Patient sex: M
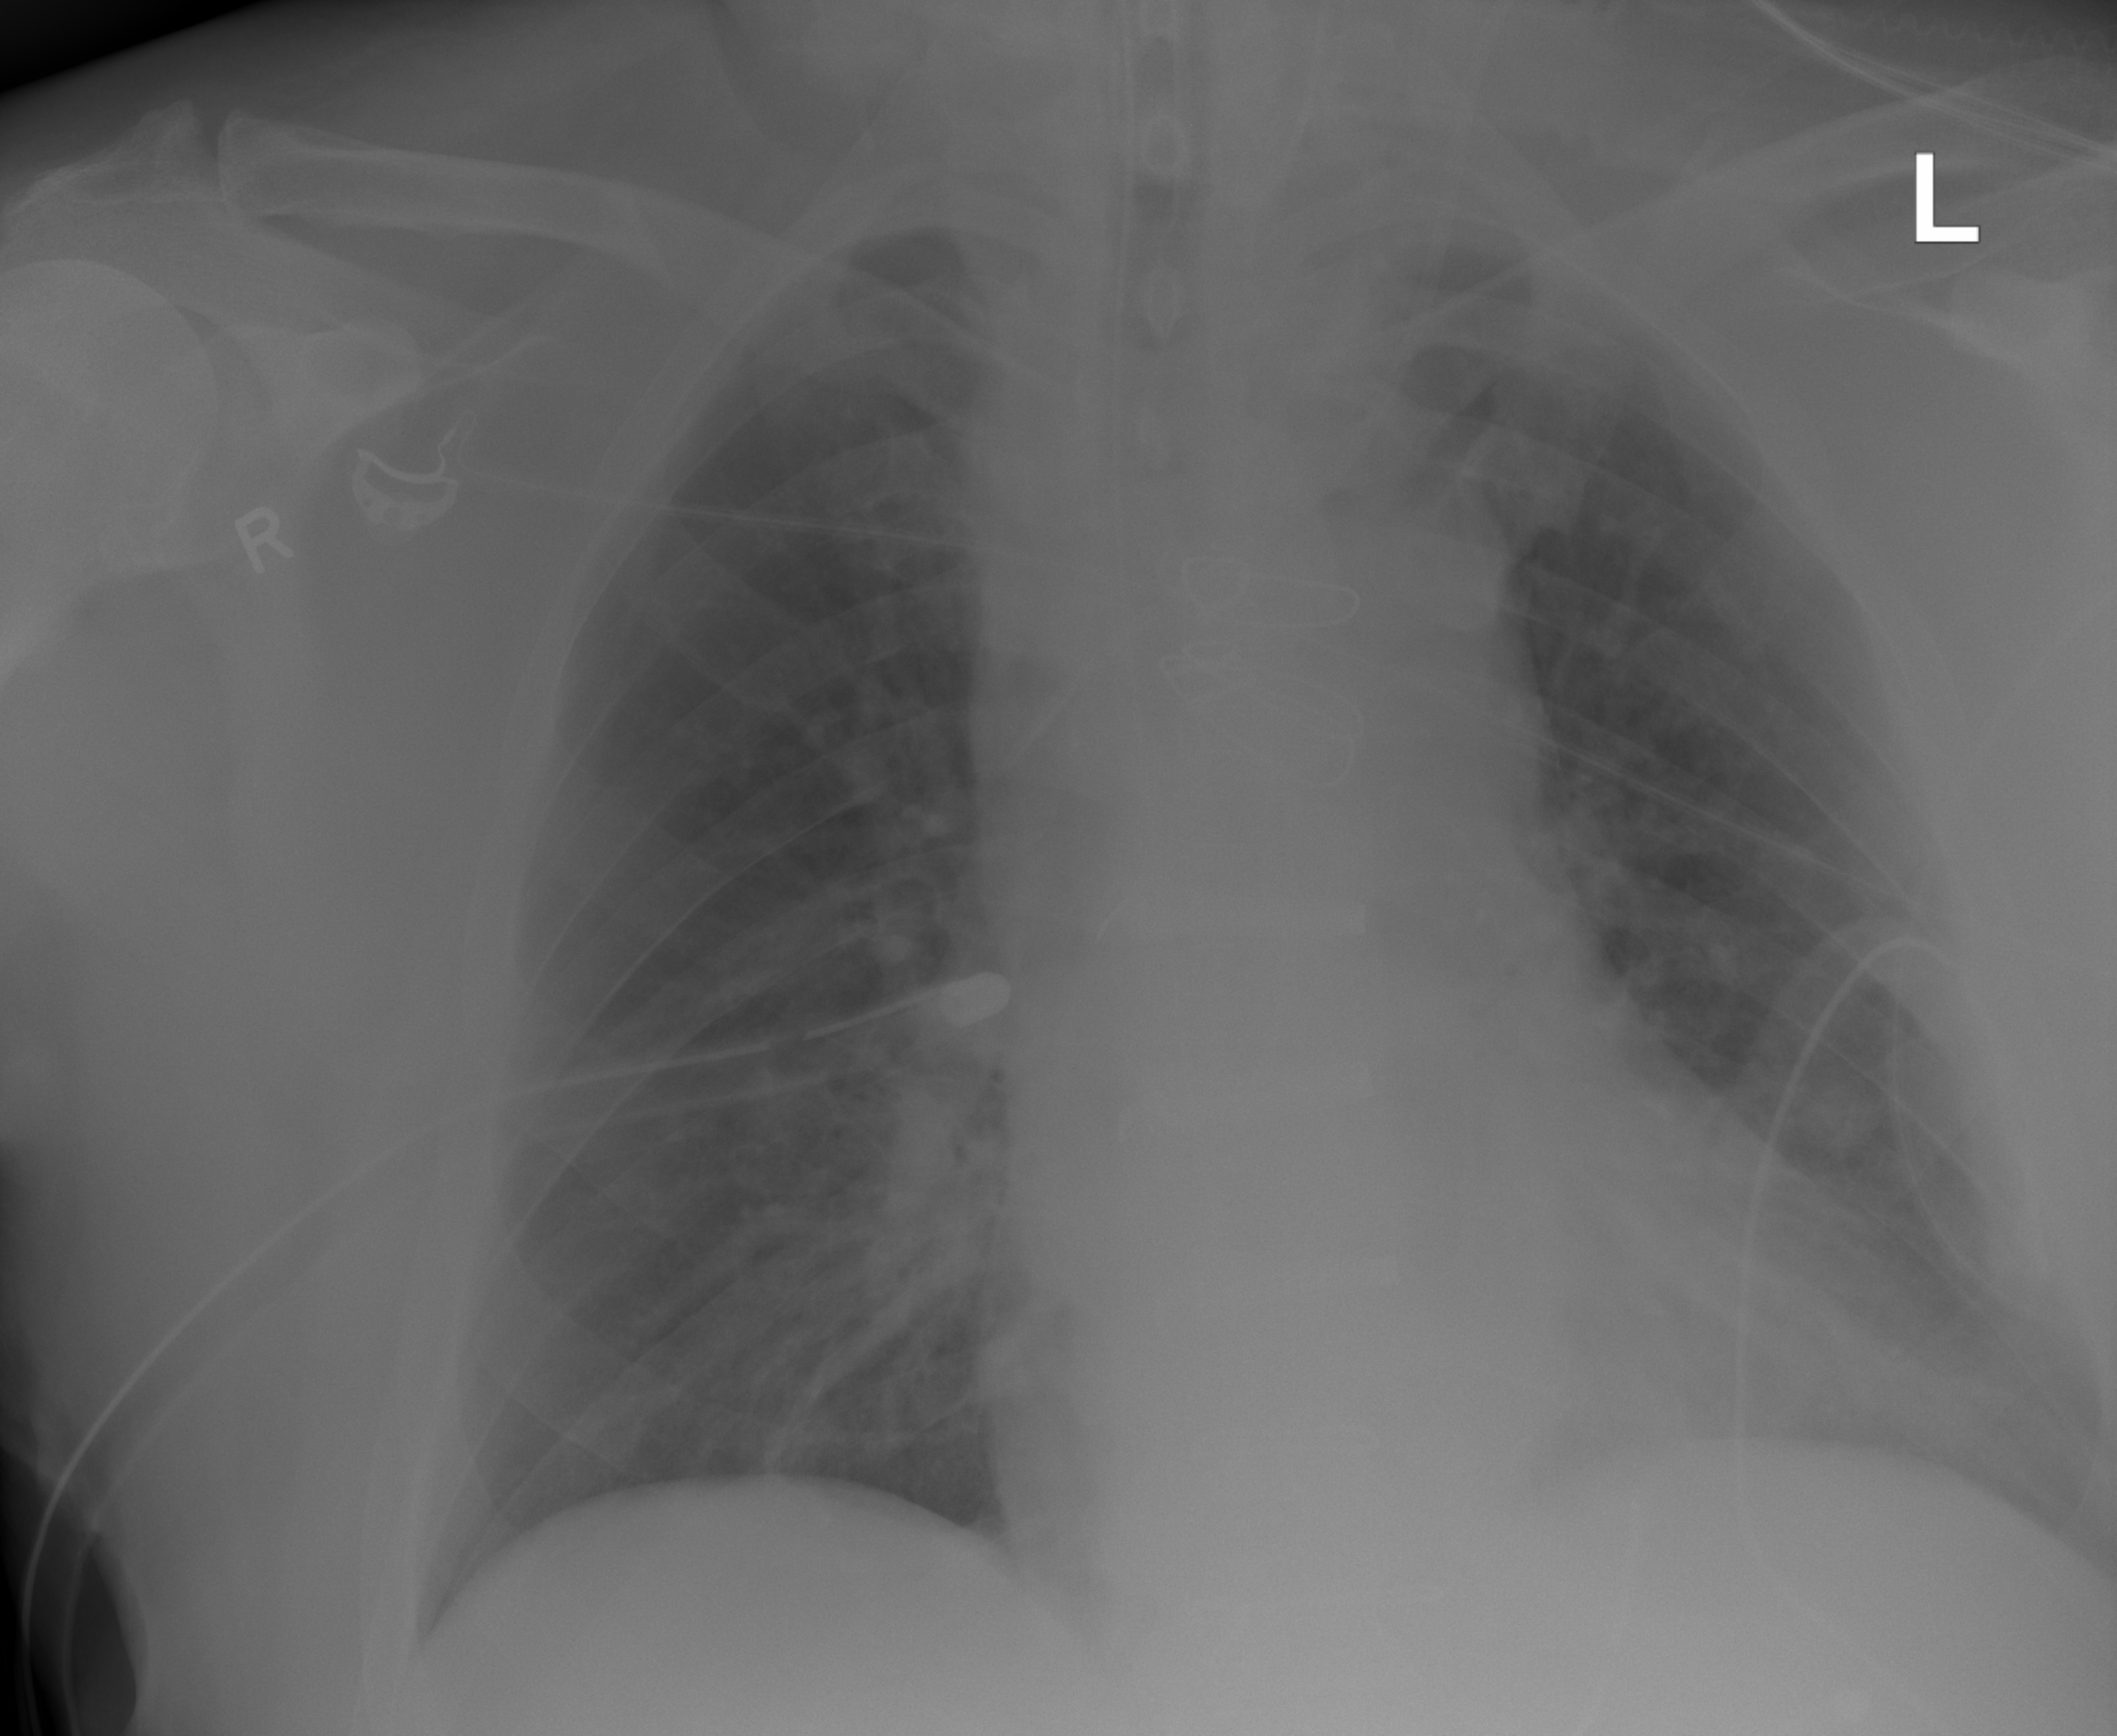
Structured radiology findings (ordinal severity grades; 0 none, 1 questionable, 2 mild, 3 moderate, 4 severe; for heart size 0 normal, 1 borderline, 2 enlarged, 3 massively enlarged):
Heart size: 0
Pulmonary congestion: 0
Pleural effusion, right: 0
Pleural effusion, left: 0
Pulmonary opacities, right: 0
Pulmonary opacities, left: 0
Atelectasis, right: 2
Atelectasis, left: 0